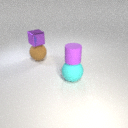
large cyan rubber sphere below small purple rubber cylinder